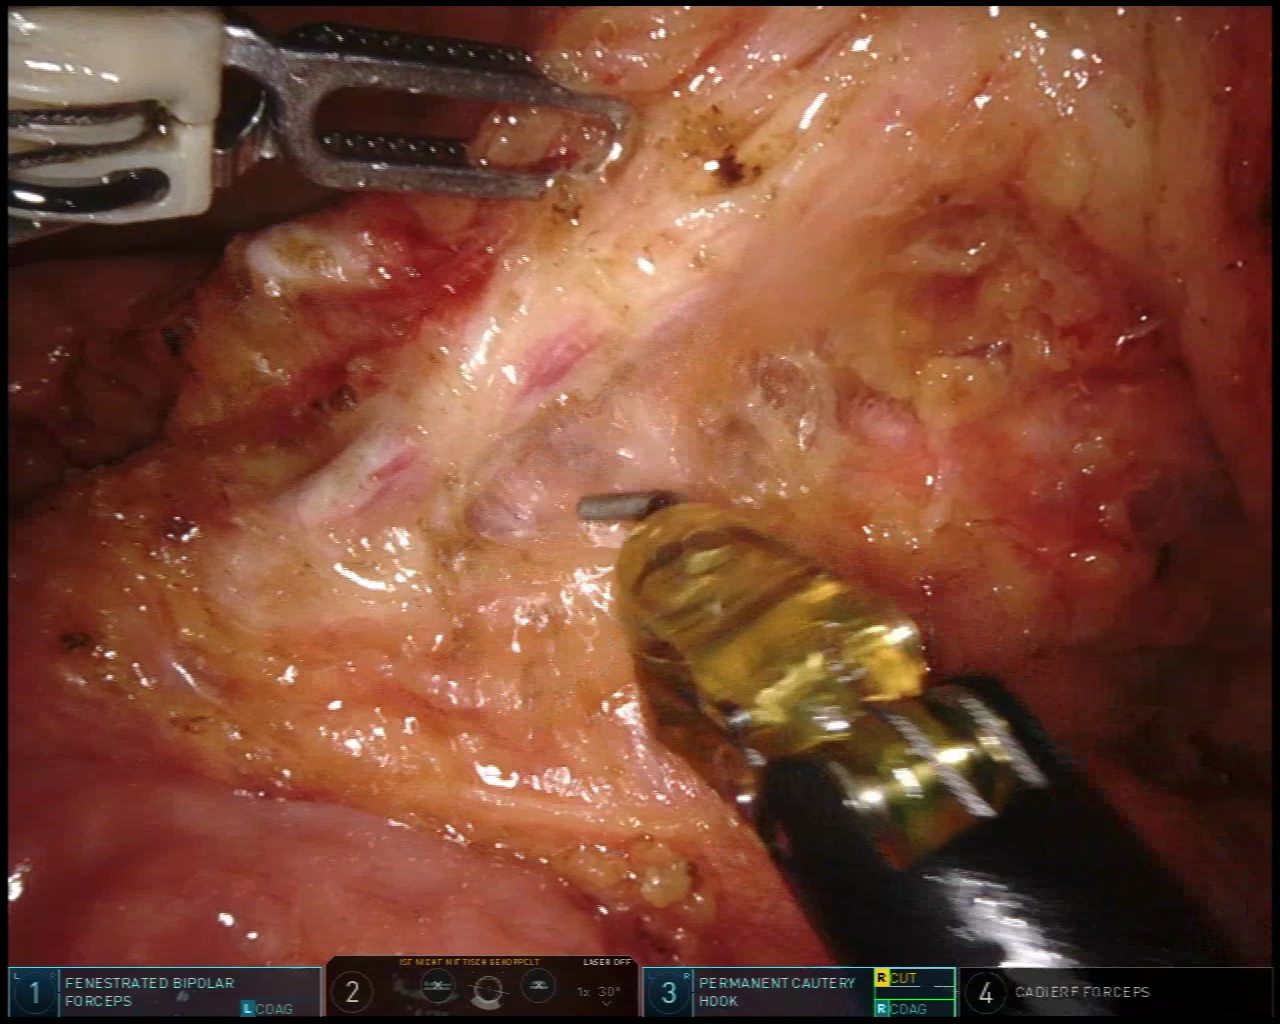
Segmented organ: inferior_mesenteric_artery
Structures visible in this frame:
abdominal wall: no
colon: no
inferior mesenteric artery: yes
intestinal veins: no
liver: no
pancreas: no
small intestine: yes
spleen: no
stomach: no
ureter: no
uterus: no
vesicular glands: no